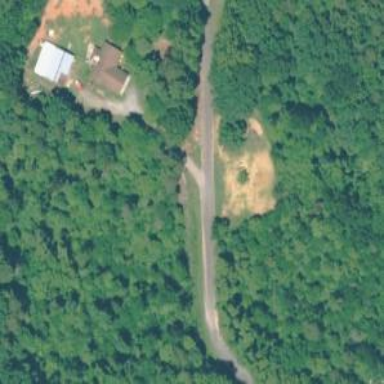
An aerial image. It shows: Driveway leading to service road.